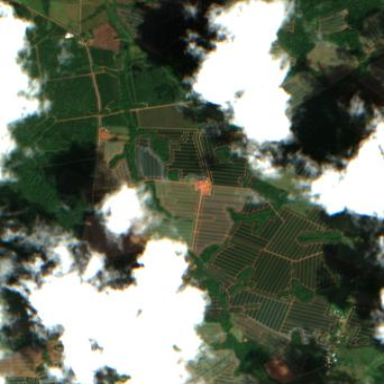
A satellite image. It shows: Orchard filled with pineapple plants.